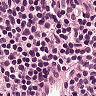
Metastatic tissue present: no